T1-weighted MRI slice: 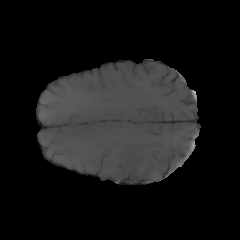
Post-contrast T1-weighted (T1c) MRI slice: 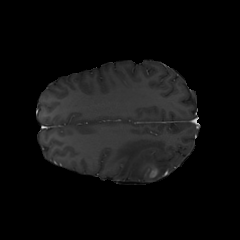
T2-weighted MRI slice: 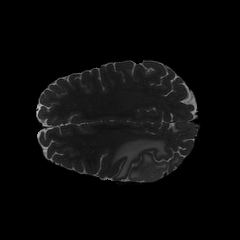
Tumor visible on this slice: yes